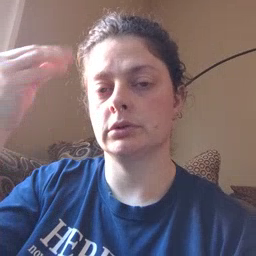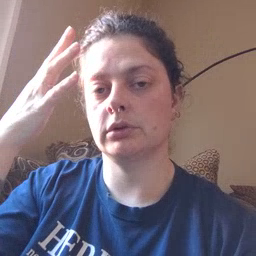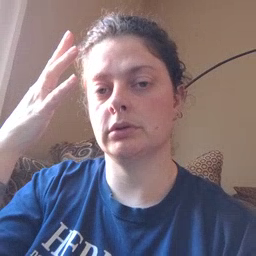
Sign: sun